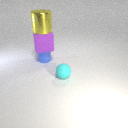
small blue rubber cylinder below large yellow metal cylinder